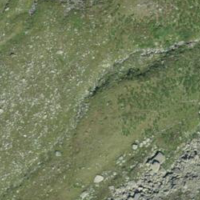
EUNIS habitat code: 26
Species observed at this site:
Bistorta vivipara